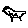
Label: bird